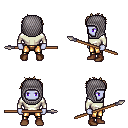
a pixel art fantasy rpg character, male body template, dark elf, purple skin, white long-sleeve shirt, gold greaves, white blonde bedhead hairstyle, chain hood, brown shoes, spear, four views (front, back, left, right), 2x2 character sprite sheet, small pixel art, hard edges, no anti-aliasing